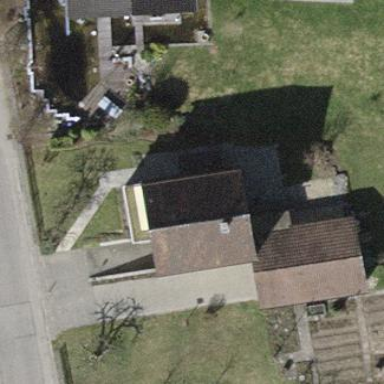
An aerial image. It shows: Detached building.